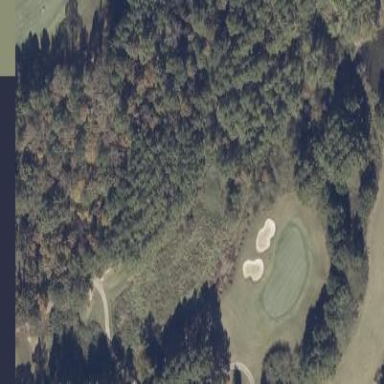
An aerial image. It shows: Area of rough grass used for golf.